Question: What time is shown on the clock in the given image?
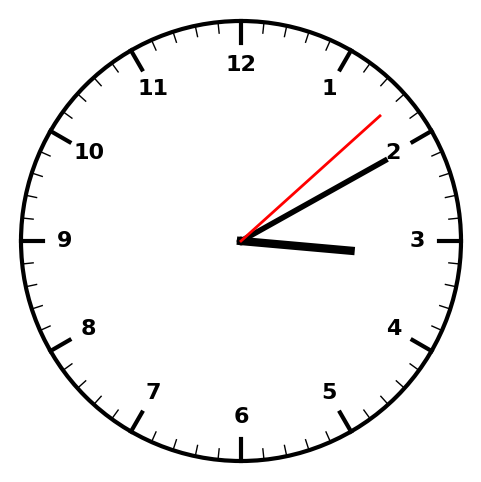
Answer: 03:10:08